Interaction volume radius: 10 \u00c5
Interaction volume height: 20 \u00c5
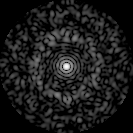
Disorder parameter: 0.8212